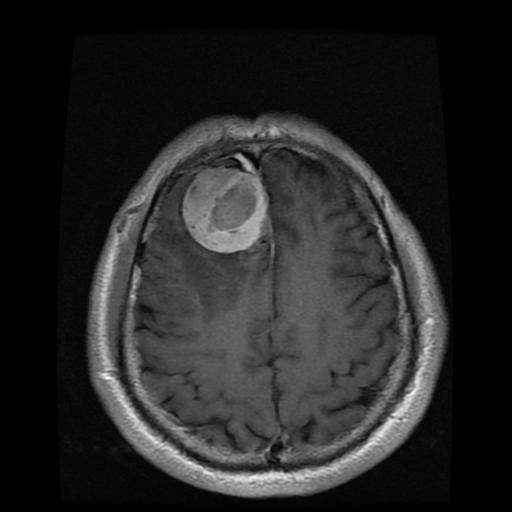
Label: meningioma